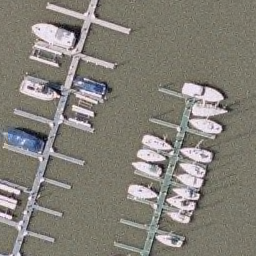
Label: harbor